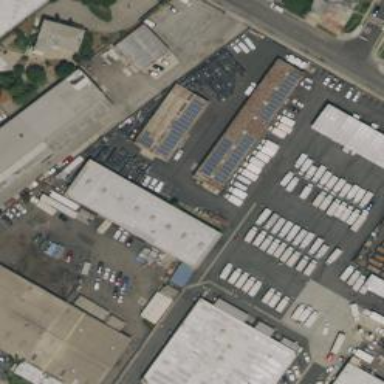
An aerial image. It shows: Industrial building.